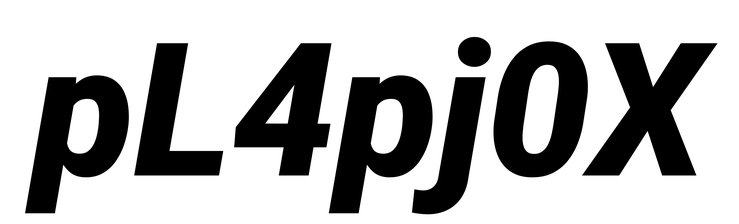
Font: Roboto-Italic_Black_Italic